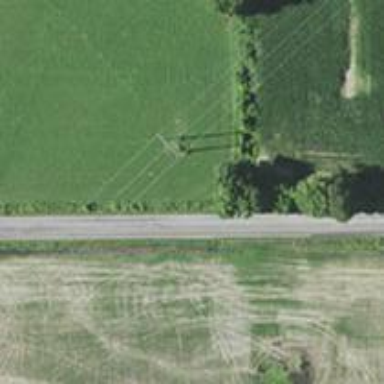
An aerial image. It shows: H-frame design pole for power lines.